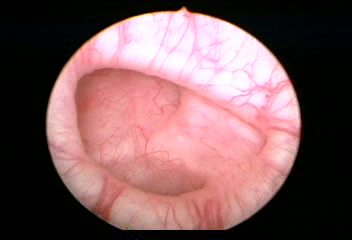
Modality: WLC
Class: Normal mucosa
Bladder cancer association: No